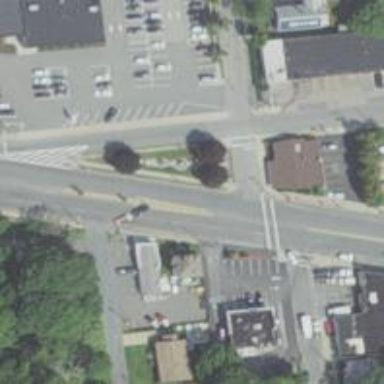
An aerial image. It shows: Stop road.